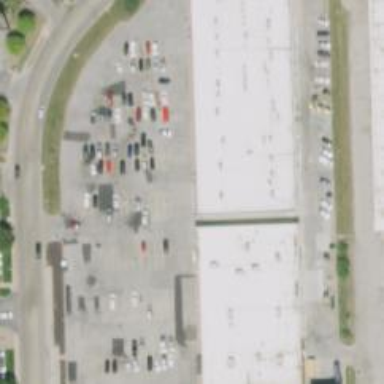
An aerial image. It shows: Supermarket.